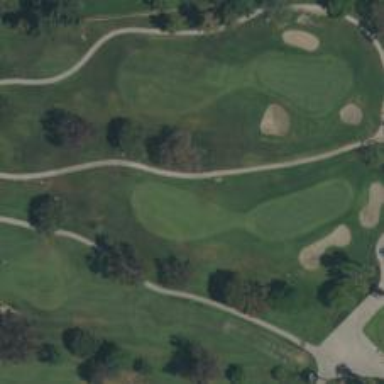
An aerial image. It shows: View of golf hole.